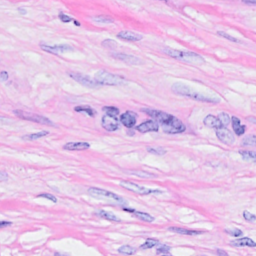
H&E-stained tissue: Breast